Interaction volume radius: 5 \u00c5
Interaction volume height: 10 \u00c5
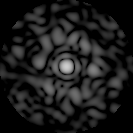
Disorder parameter: 0.8772